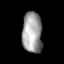
Tissue: skin
Cell type: Others
Senescence score: 0.8273
Nuclear area (px): 805
Mean DAPI intensity: 158.027